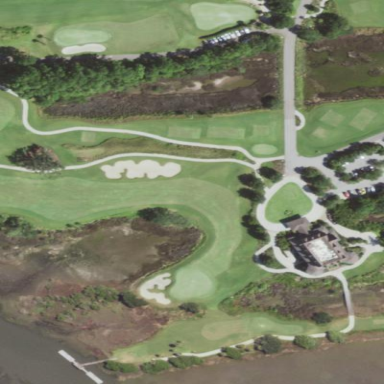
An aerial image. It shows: Area of rough grass used for golf.